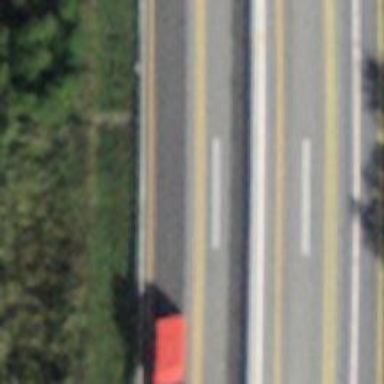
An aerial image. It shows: Asphalt motorway categorized as trunk road.